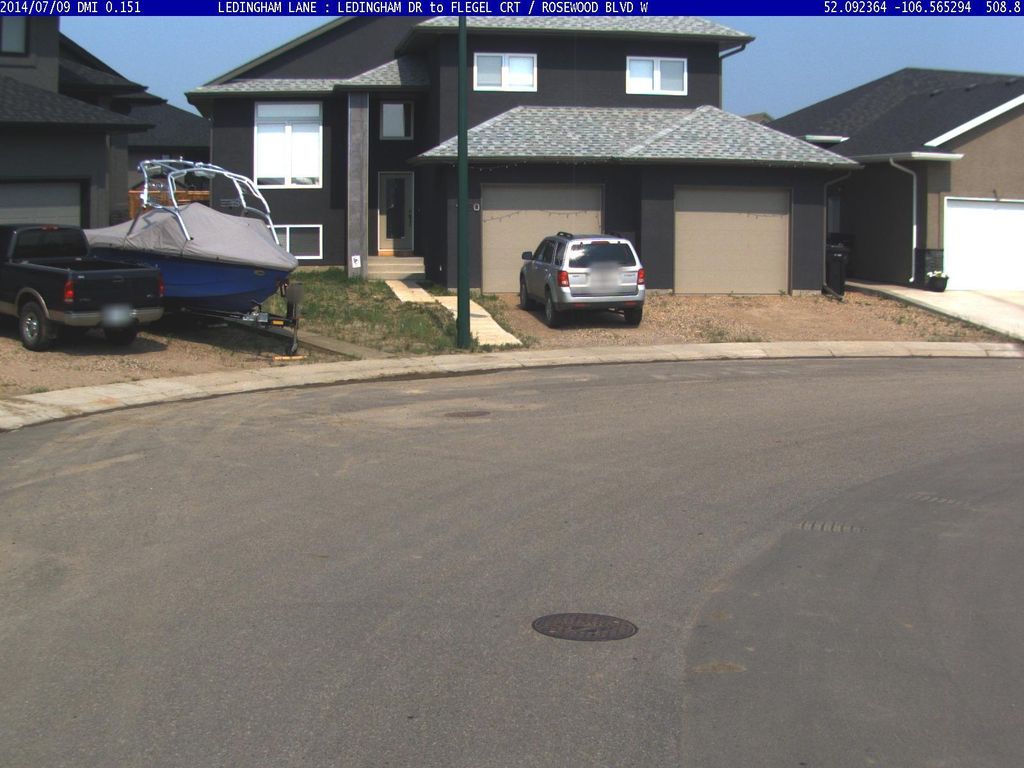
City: saskatoon